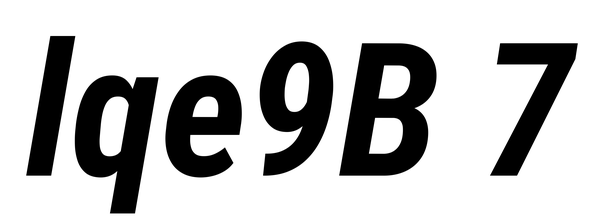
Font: Roboto-Italic_Condensed_Bold_Italic